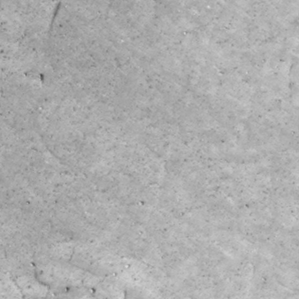
Label: non_frost